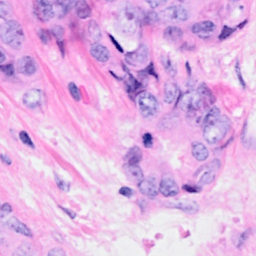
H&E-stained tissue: Breast